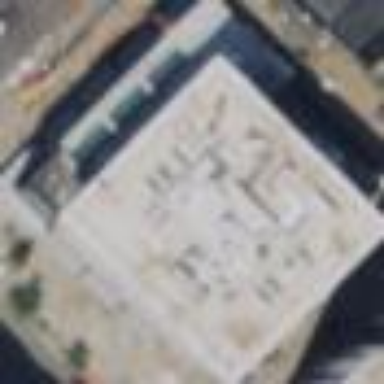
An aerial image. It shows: Building with dark grey roof.